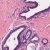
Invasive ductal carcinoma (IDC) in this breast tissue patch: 0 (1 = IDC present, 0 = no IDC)